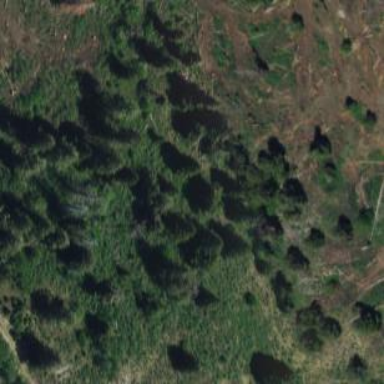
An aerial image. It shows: Evergreen needle-leaved woodland.